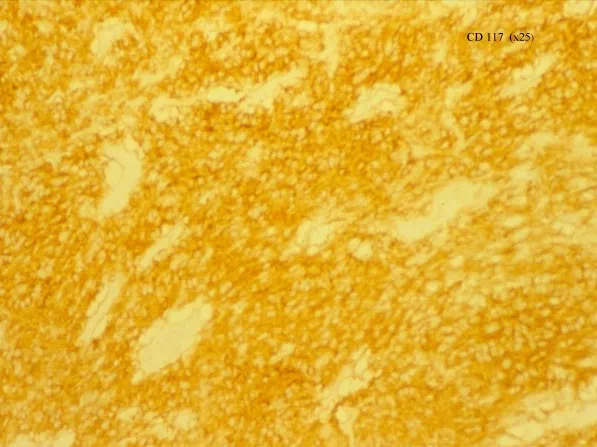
The tumour stained strongly for CD117 at immunostaining.
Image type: pathology (immunostaining)